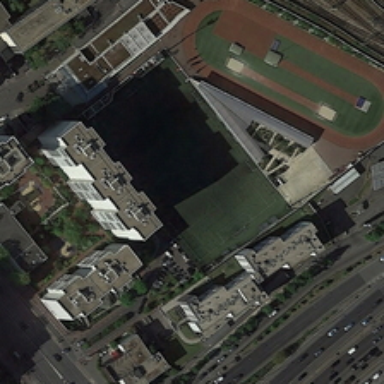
A playground is located behind a teaching building .